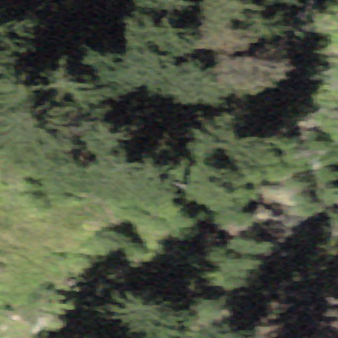
Label: other